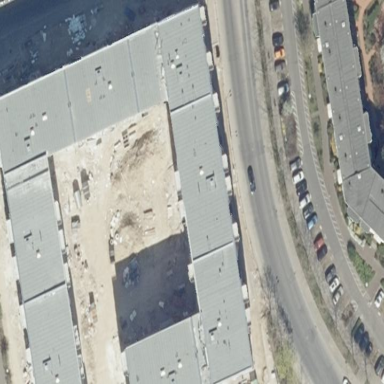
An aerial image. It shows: Flat-roofed apartment building.